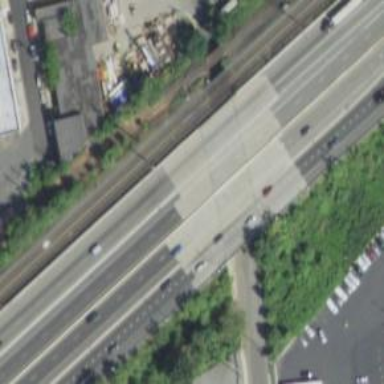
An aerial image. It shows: Motorway bridge spanning urban freeway/expressway.